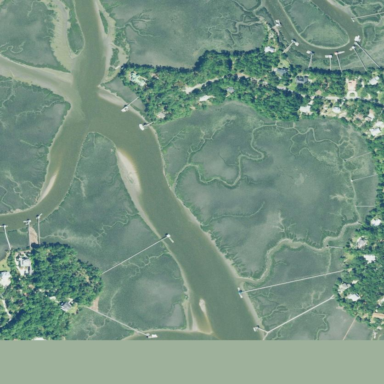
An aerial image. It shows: Wetland area affected by tides.